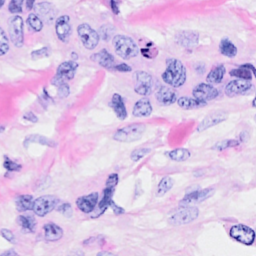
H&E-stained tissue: Breast